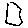
Label: hexagon